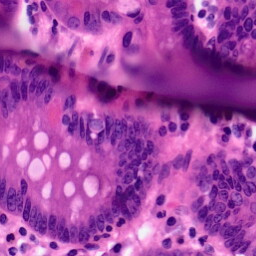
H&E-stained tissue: Pancreatic